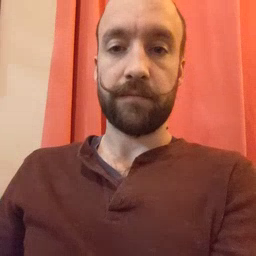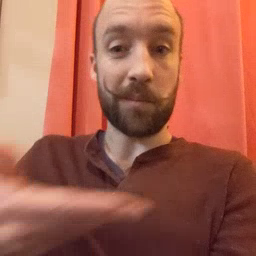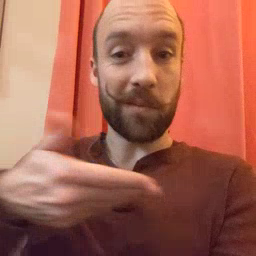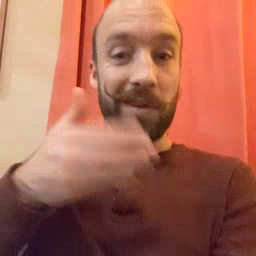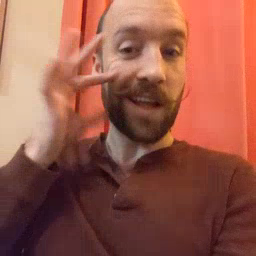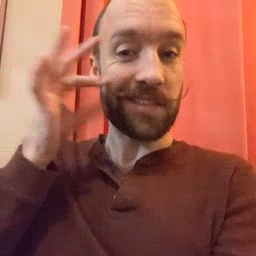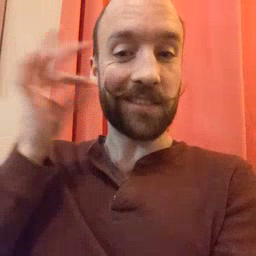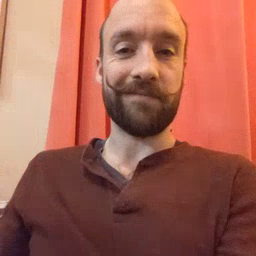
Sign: kitty